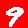
Digit: 9